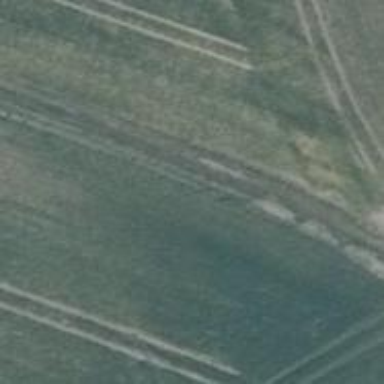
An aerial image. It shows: Grass track with grade3 tracktype.